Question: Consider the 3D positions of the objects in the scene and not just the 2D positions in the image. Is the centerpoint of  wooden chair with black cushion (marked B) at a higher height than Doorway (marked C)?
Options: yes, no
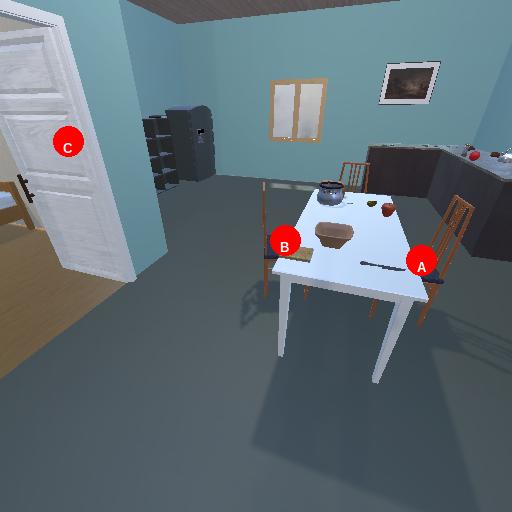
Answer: yes